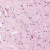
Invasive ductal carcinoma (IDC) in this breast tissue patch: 0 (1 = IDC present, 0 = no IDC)